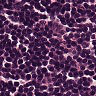
Metastatic tissue present: no